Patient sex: F
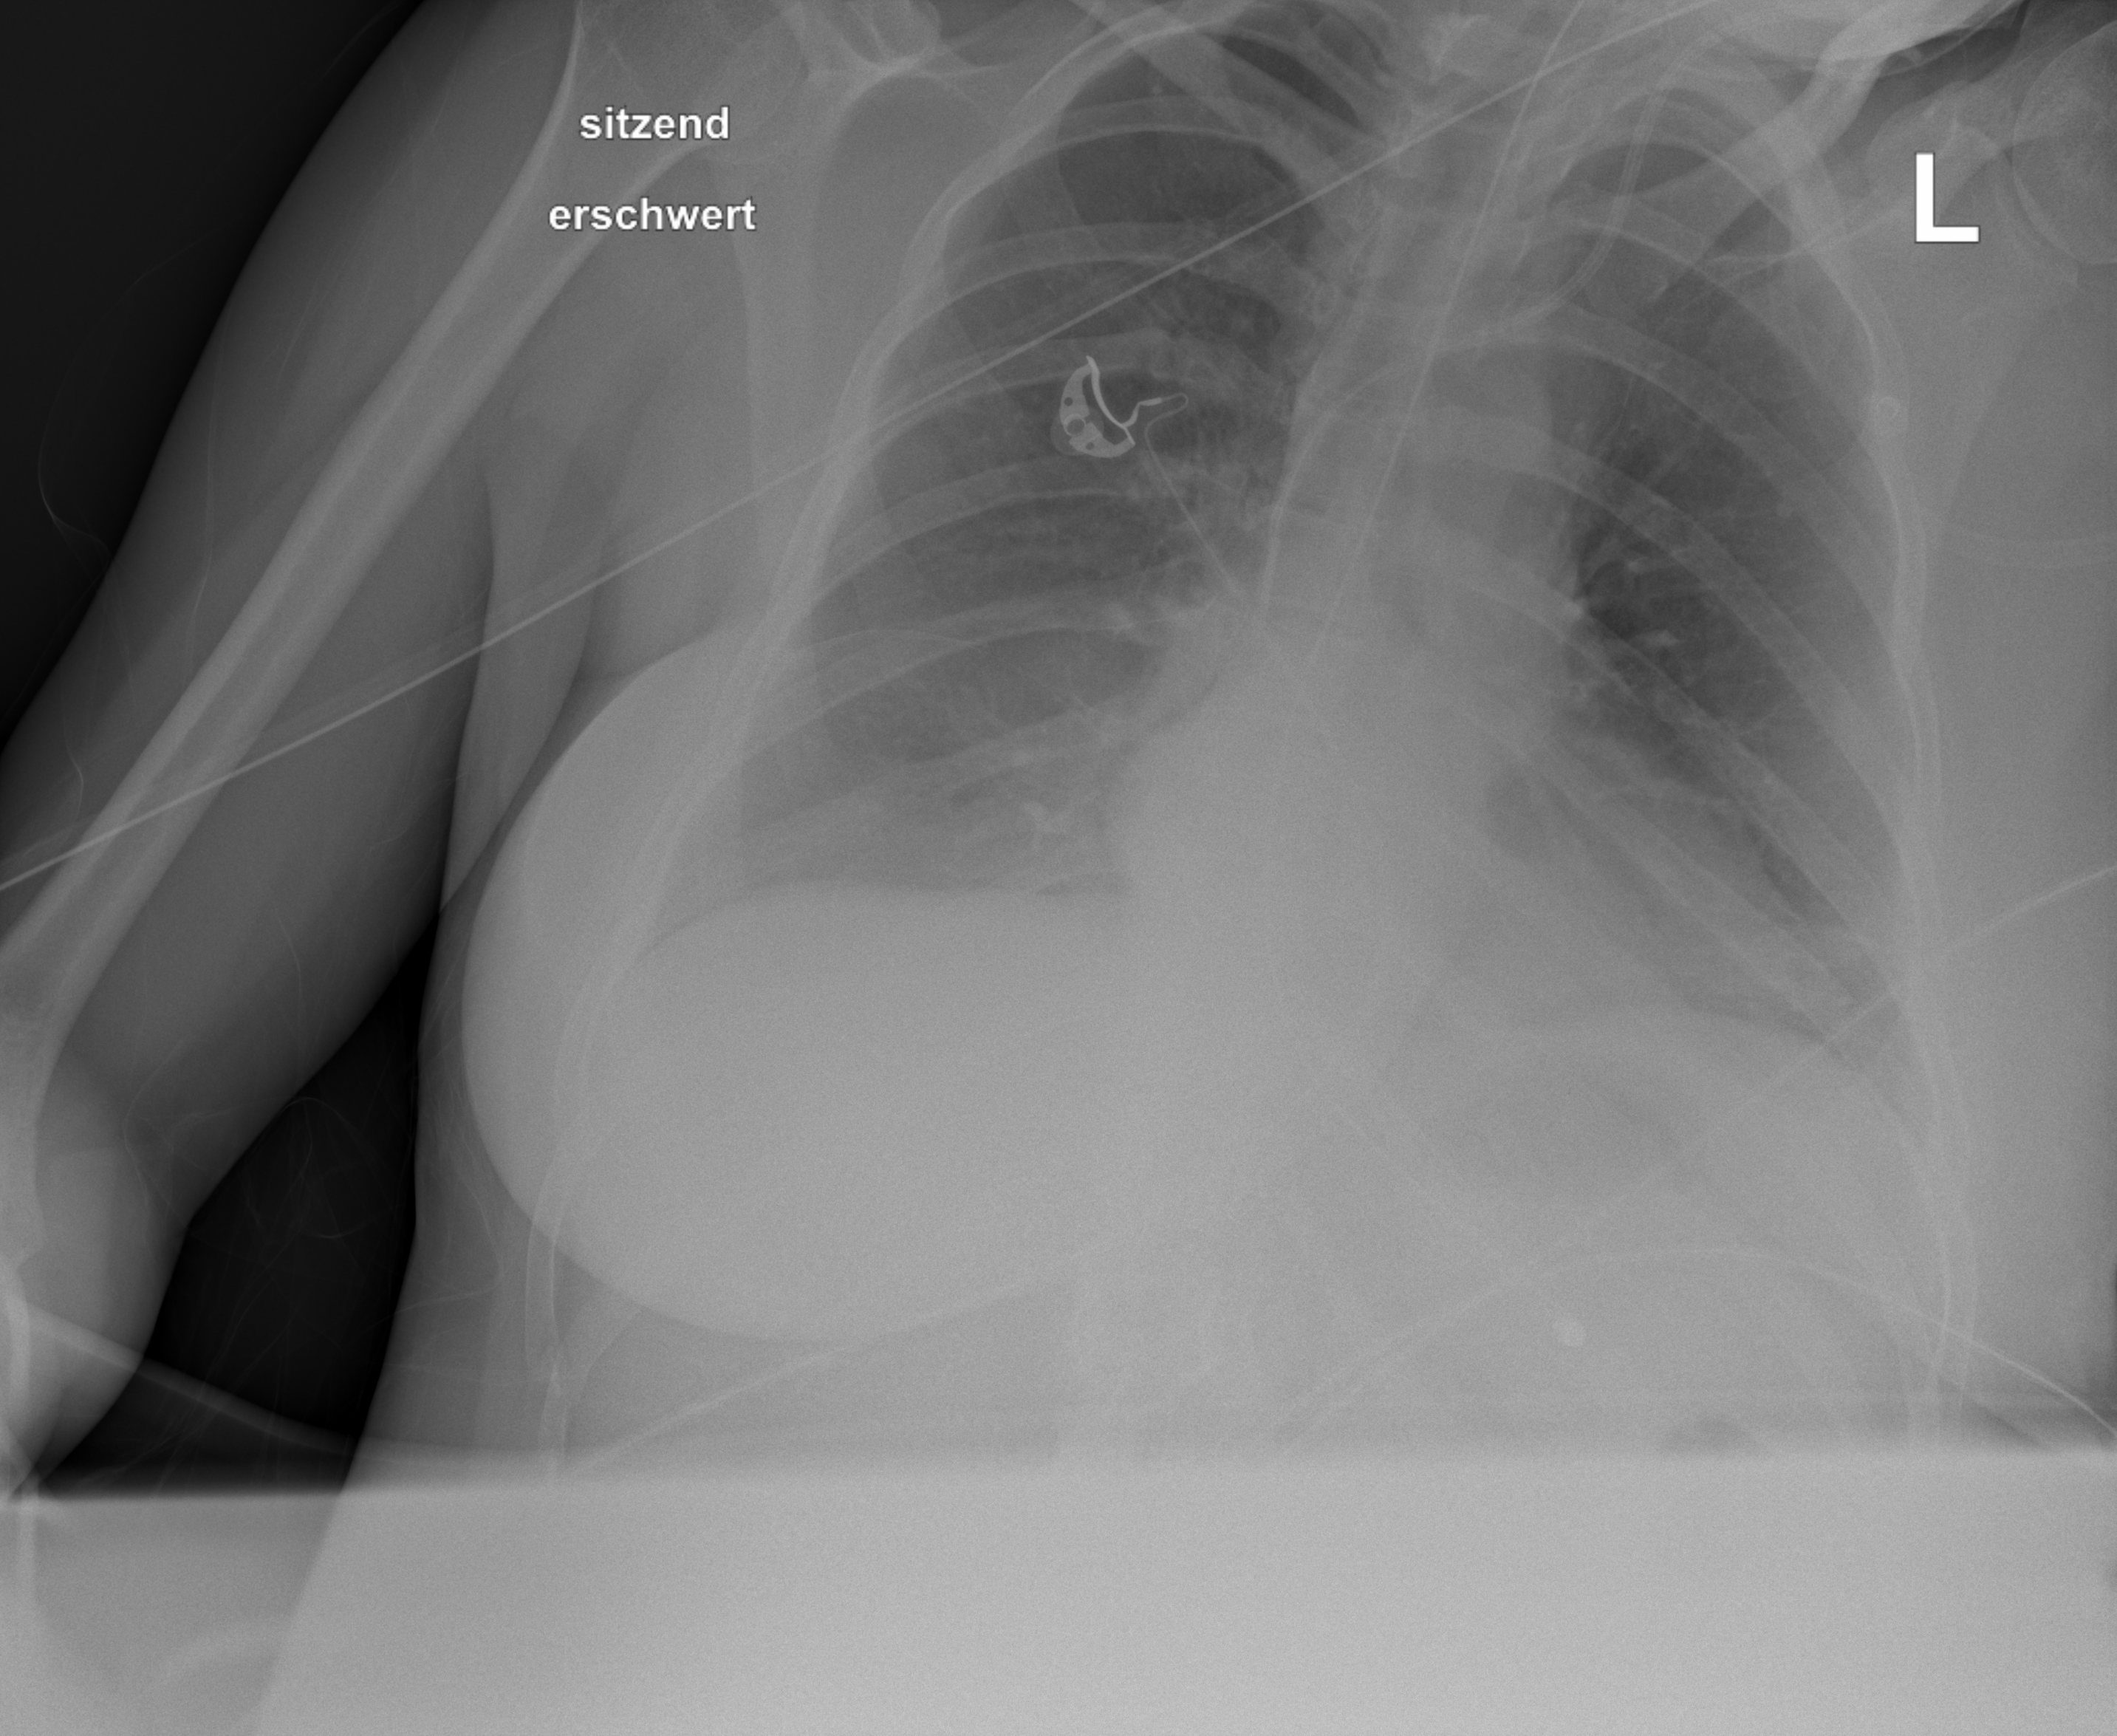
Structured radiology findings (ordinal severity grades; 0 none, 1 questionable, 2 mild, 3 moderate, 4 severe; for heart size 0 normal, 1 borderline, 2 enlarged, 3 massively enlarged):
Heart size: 0
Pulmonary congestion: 2
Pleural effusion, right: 2
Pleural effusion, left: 1
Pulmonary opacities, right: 1
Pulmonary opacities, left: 1
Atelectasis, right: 1
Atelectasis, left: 2